Question: The figure describes the ball exchange problem. The white ball can exchange positions with the adjacent colored balls in the 4-neighborhood. The target state is that all balls are arranged in the order of red, blue, green, yellow and purple from the upper left corner in the order of rows first and columns. How many exchanges are needed?
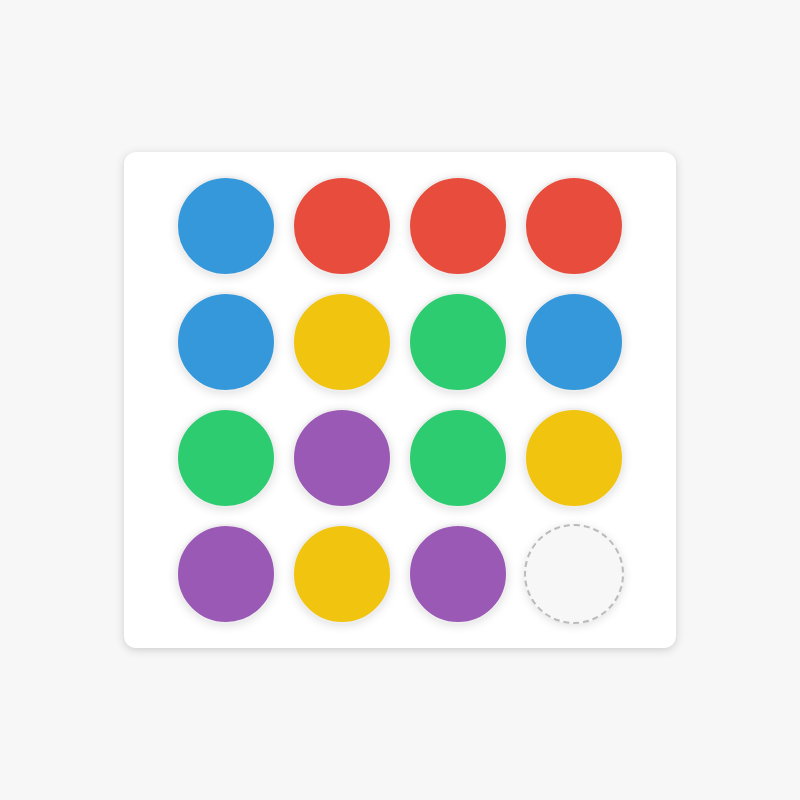
Answer: 14